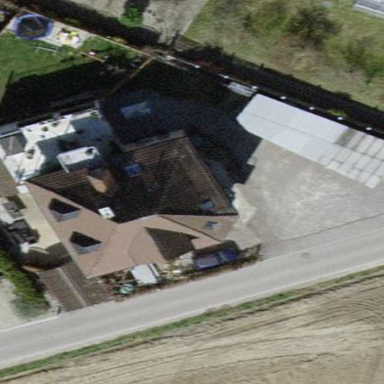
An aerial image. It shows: Hipped roof house.